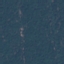
Land use / land cover class: Forest